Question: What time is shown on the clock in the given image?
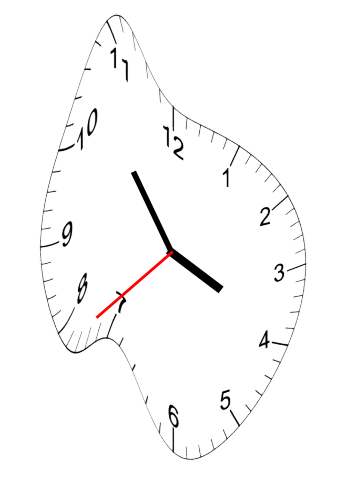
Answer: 03:53:38